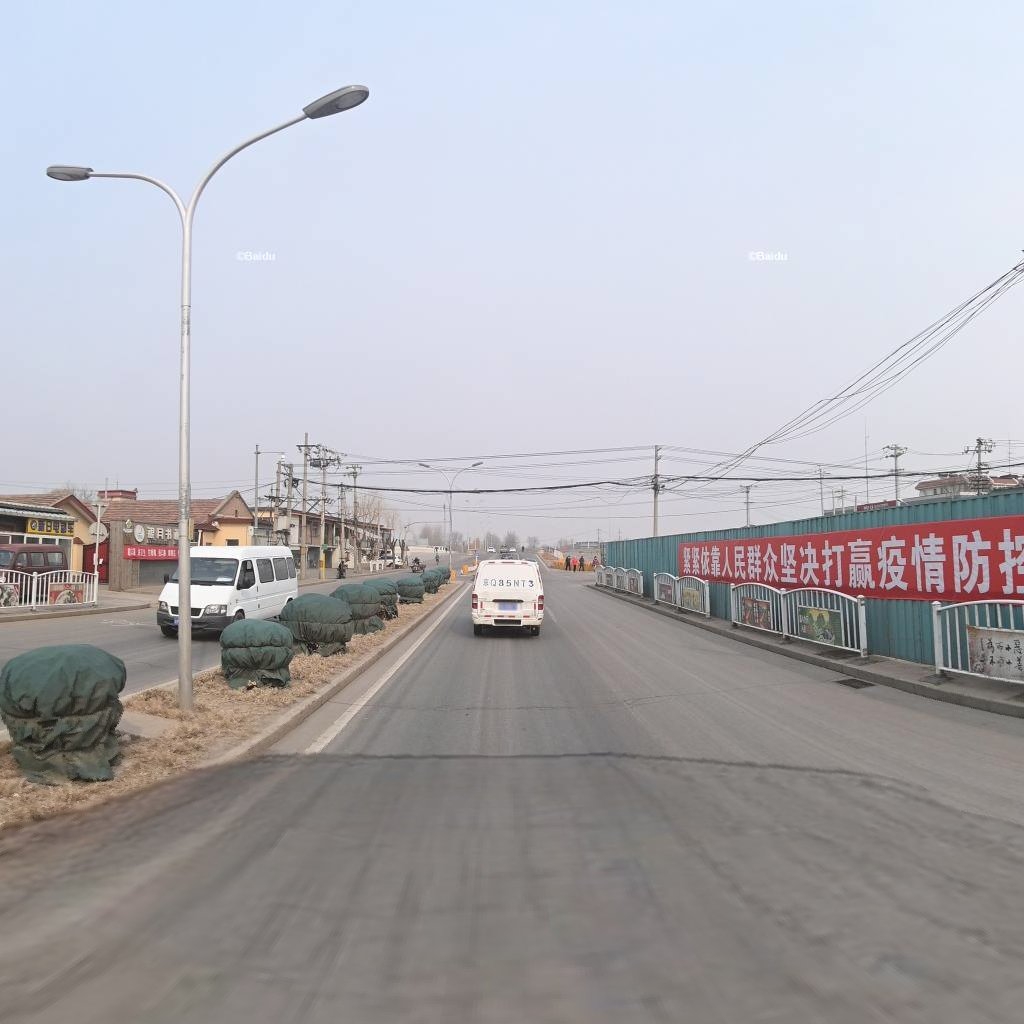
Region: Haidian
Road damage annotations: transverse crack